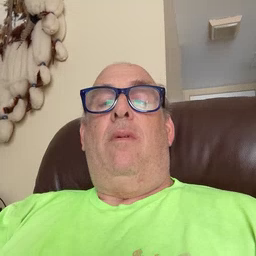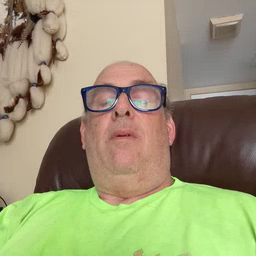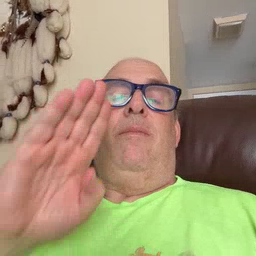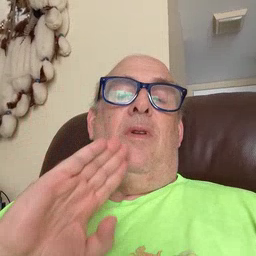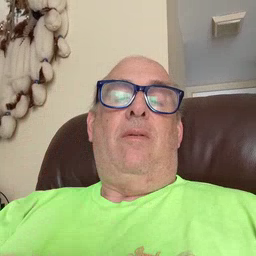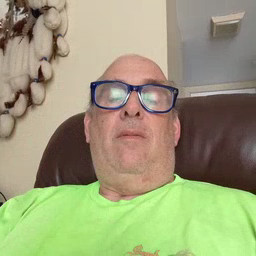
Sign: brown